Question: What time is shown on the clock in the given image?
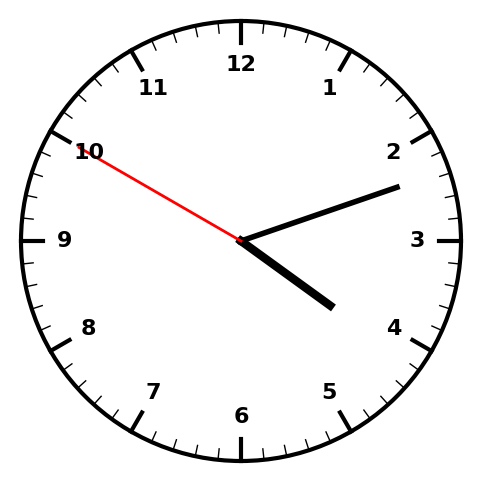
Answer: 04:11:50